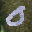
Label: 0